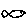
Label: fish